Interaction volume radius: 5 \u00c5
Interaction volume height: 20 \u00c5
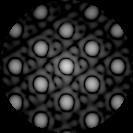
Disorder parameter: 0.07393